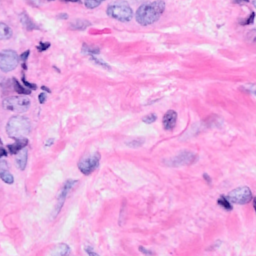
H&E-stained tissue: Breast